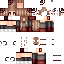
A female human skin with medium skin, wearing brown long hair dressed in a red hoodie and brown pants, featuring a closed mouth.